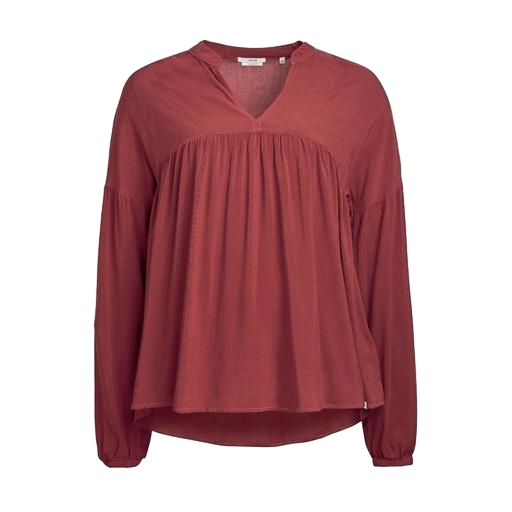
loose shirt, multicolor vero moda rust high neck blouse, longsleeved blouse, white background